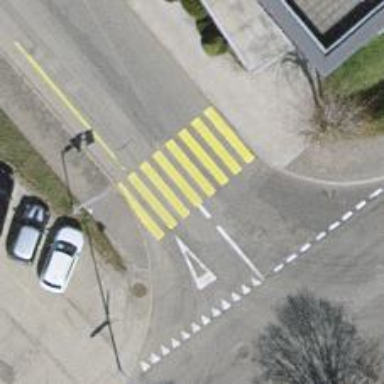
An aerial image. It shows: Uncontrolled footway crossing with markings.